A scalogram of one vibration snapshot from a rotating bearing is shown, computed with a continuous wavelet transform. Determine the bearing's health state. Answer with exactly one of: normal, inner_race, outer_race, ball.
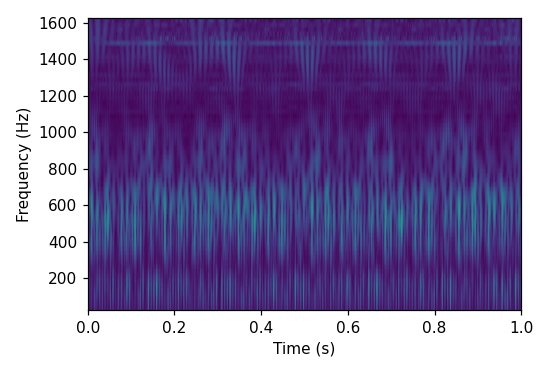
Answer: inner_race